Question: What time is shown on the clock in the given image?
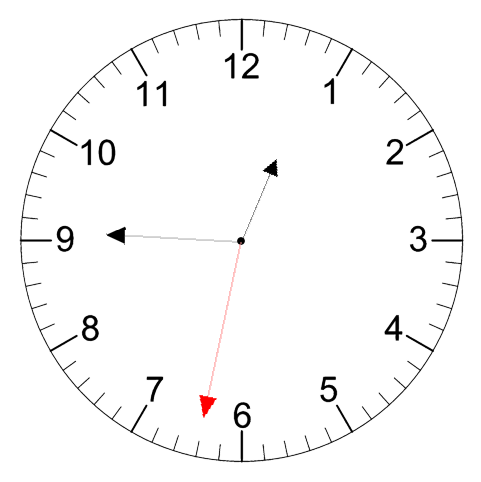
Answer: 12:45:32